Interaction volume radius: 5 \u00c5
Interaction volume height: 20 \u00c5
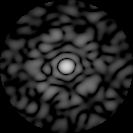
Disorder parameter: 0.8058